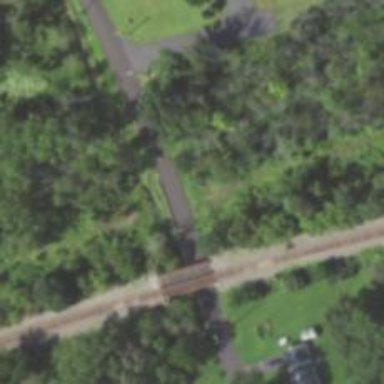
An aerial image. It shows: Abandoned railway spur with abandoned bridge.